Question: I'm just trying to align some text on the same line, my CSS is this:
'''
#logo {
width: 600px;
margin: auto;
margin-top: 250px;
}
'''
And my code:
'''
<div id="logo">Text Here
<div align="right">Text There</div>
</div>
'''
this is what it shows:

would you guys happen to know what it is that I'm doing wrong? I tried inline styling for the second div, for a 'padding: 0; and margin: 0;' but didn't work.
I just want it to be on the same line, but adjusted on the right. Thanks for all suggestions.
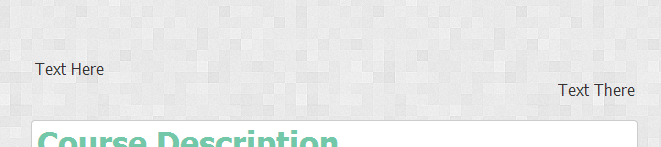
Answer: Place divs side-by-side in a container
'''
<div style="width:600px;">
<div id="logo">Text Here</div>
<div style="float:right;">Text There</div>
</div>
'''
Then add 'display:inline-block;' CSS property to both the divs.
## Fiddle